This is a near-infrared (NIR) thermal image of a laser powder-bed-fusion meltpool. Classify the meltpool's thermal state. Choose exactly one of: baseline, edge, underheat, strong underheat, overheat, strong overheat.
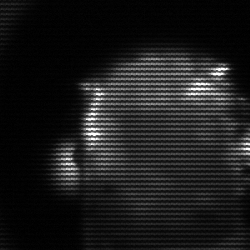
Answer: baseline